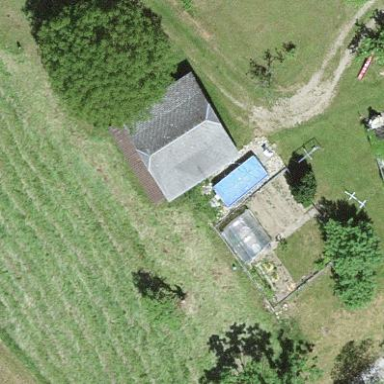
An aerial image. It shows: Barn.